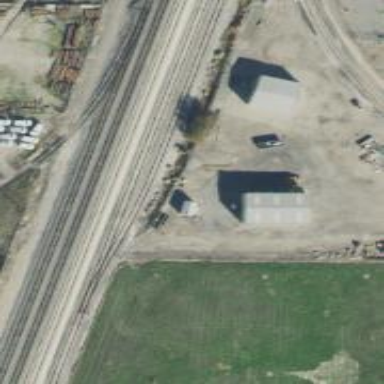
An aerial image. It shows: Railway siding with rails.